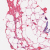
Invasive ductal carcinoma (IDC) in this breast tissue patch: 0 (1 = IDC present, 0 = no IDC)